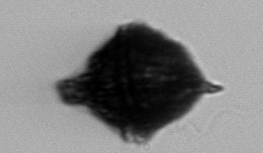
Label: Gonyaulax